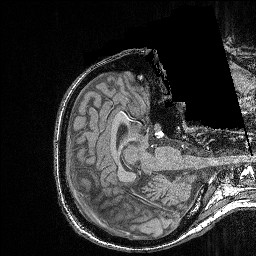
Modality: FLASH
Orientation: axial
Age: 29
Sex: male